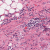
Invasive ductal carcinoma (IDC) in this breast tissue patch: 0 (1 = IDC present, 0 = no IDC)